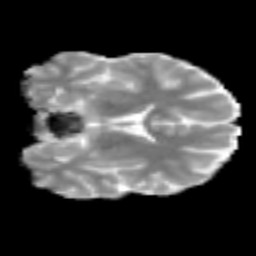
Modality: MD
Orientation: coronal
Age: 20
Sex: female
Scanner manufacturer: siemens
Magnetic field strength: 3 T
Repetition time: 2.3 s
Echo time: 0.085 s